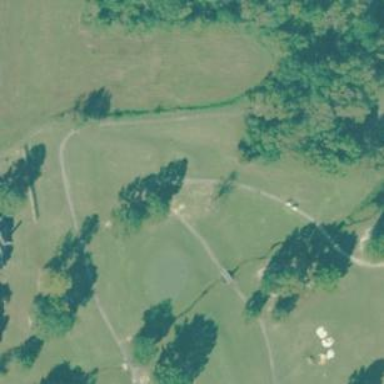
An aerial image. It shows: Golf cartpath that is also road path.